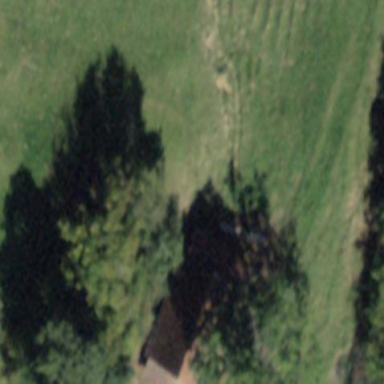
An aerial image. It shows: Rural barn.